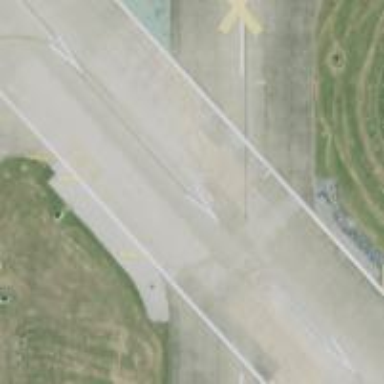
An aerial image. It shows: Displaced threshold runway at the airport.